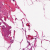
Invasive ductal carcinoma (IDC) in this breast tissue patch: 0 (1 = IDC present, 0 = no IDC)